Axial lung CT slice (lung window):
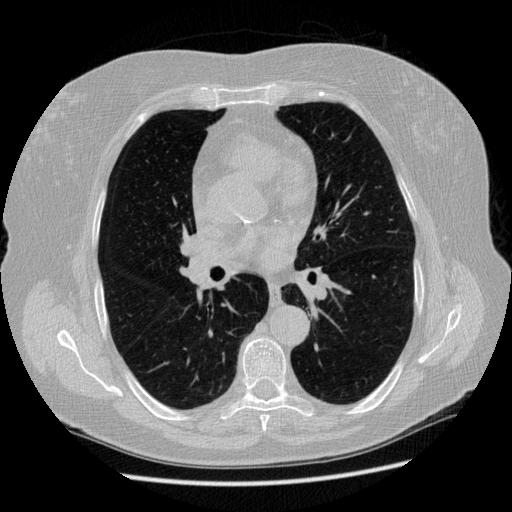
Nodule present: no